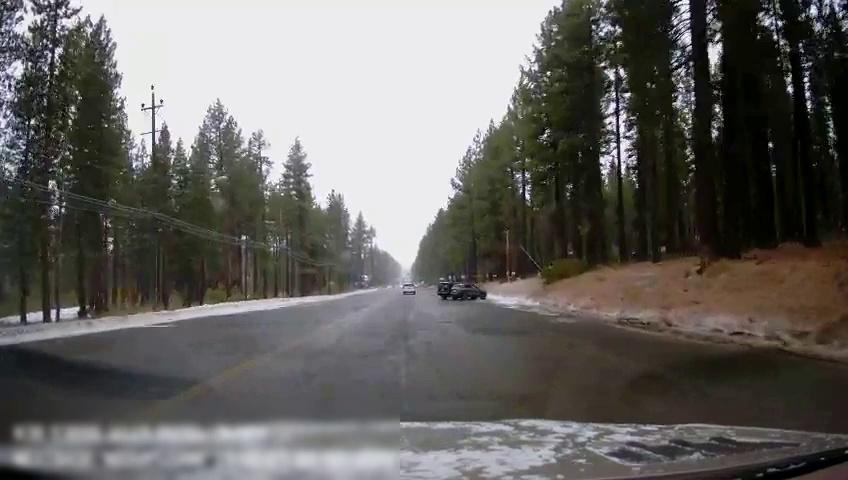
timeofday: Day
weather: Snowy
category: Drivable Space
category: Vehicles | Van
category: Vehicles | Car
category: Vehicles | SUV
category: Lanes | Current Lane